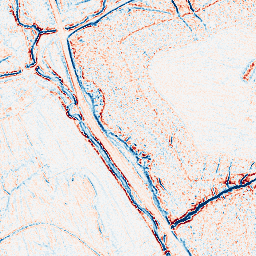
Category: edge_preserving
Decomposition family: bilateral
Decomposition parameters: d: 5
sigma_color: 50
sigma_space: 75
Upsampling method: bilinear
Upsampling parameters: scale: 2
Upsampling scale: 2